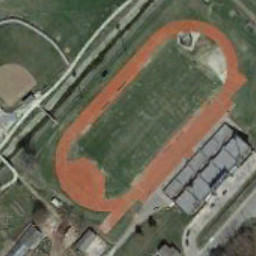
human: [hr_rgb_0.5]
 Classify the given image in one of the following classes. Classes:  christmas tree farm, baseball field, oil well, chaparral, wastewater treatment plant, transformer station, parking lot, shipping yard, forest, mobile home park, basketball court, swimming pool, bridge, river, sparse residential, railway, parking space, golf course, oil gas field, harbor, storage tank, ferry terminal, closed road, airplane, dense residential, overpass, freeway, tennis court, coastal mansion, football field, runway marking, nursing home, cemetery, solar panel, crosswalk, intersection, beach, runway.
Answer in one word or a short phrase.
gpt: football field